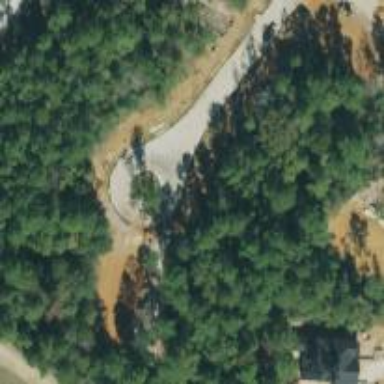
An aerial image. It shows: Turning loop on the road.